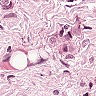
Metastatic tissue present: yes